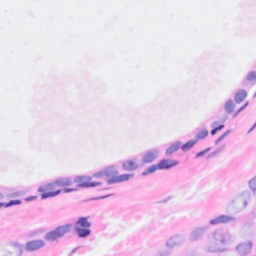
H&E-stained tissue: Breast